I will show an image sequence of human cooking. I have annotated the images with numbered circles. Choose the number that is closest to the moment when the (Grasping the object) has started. You are a five-time world champion in this game. Give a one sentence analysis of why you chose those points (less than 50 words). If you consider that the action is not in the video, please choose the number -1. Provide your answer at the end in a json file of this format: {"points": []}
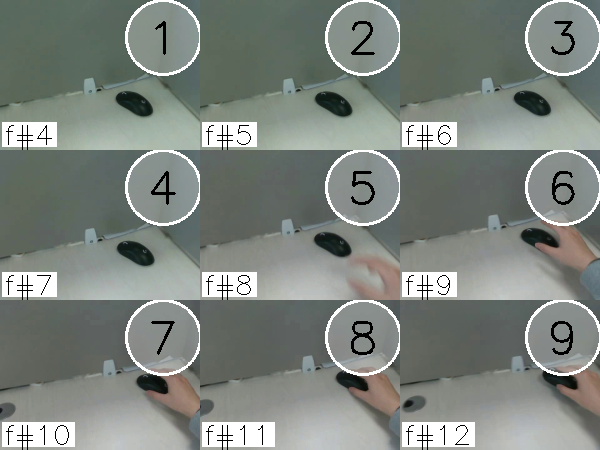
Frame 8 shows the clearest moment of hand-object contact.
{"points": [8]}